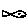
Label: fish